Question: By using LINQ, I added multiple rows in 'dbContext' object. At 'dbcontext.SaveChanges()', sql profiler inserted every row individually as shown in the figure which shows that there are multiple hits to the database.
After a lot of google seaches I could not find the correct anwser. Can you give me a C# + Stored procedure way to save all the rows in a database hit.

Thank you
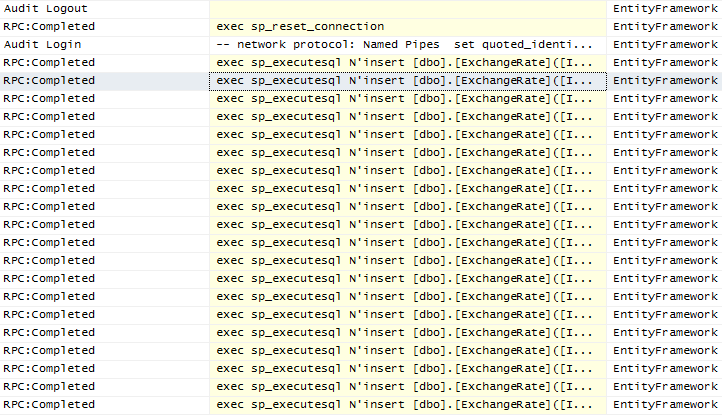
Answer: <URL> has a fairly simple bulk insert method in "pure C#" that should do exactly what you're looking for.
> A common complaint of the Entity Framework is slow insert times for larger datasets... I ... roughed out a reusable generic version below, which produced 15k inserts in 2.4s or +- 6200 rows per second.